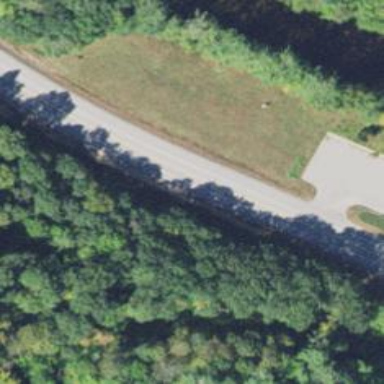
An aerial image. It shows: Abandoned railway adjacent to primary highway with asphalt surface.